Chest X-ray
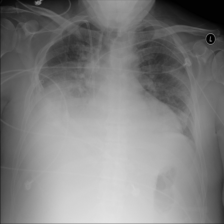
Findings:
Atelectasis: negative
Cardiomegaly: negative
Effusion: positive
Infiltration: positive
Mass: negative
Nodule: negative
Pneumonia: negative
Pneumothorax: negative
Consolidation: negative
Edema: negative
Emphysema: negative
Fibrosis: negative
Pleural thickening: negative
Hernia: negative